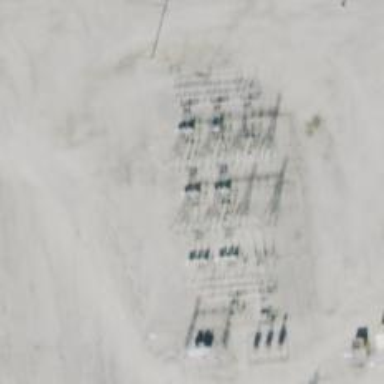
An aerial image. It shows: Switch used for power control.